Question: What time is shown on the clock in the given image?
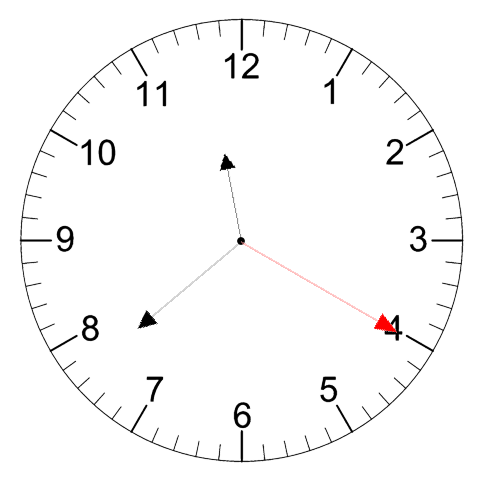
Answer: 11:38:20